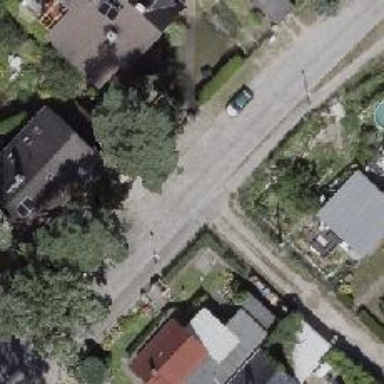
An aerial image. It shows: Residential road with sidewalk on the left side.